Question: I currently have a database full of ACL entries which looks like so:

I need to go through and parse out the difference between a root node (like \chrlcltsvr02\AYY_LMO\ClientServices) and it's child nodes (ex. \chrlcltsvr02\AYY_LMO\ClientServices\Client1).
I've attempted doing this in C# code by using an ORM and raw T-SQL like so (I do in fact know that opening a session per row is a horrible idea):
'''
foreach (string path in distinctPaths)
{
using (session = sessionFactory.OpenSession())
{
string query;
query = String.Format("SELECT DISTINCT UserGroup, AllowDeny, Permissions FROM FilerACLs WHERE FullPath LIKE '{0}'", path.Replace("'", "''"));
var parentACLs = session.CreateSQLQuery(query).SetResultTransformer(Transformers.AliasToBean<ShareACLEntry>()).List<ShareACLEntry>();
query = String.Format("SELECT DISTINCT UserGroup, AllowDeny, Permissions FROM FilerACLs WHERE FullPath LIKE '{0}\%'", path.Replace("'", "''"));
var childACLs = session.CreateSQLQuery(query).SetResultTransformer(Transformers.AliasToBean<ShareACLEntry>()).List<ShareACLEntry>();
if (childACLs.Except(parentACLs, comparer).ToList().Count > 0)
Console.WriteLine("{0} has diffs!", path);
}
}
'''
And finally comparing the resulting data to see whether the child nodes differ from the root node.
By differ, I mean if I have an ACL for group "CLT-AD\Full Access Shared-CHRL" with allowed full control on the parent node and not on the child node, I'd like to note that the ACL exists on the child but not the parent.
Unfortuantely, this process is far too slow to parse the 500k rows in any decent amount of time.
I'd like to know if anyone has an idea for efficiently determining if there is differences in the data--be it using T-SQL directly, a SQL CLR function, or a better algorithm in general.
Please let me know if clarification is required.
Thanks!
Since I've gotten a fair amount of hate on this question let me re-clarify exactly what I'm looking for minus the failed approaches I've outlined above.
I recently performed a scan against ~1,000 shared folders on a Windows server. This scan recursed from the top level directory all the way down the hierarchy of folders, and for each folder recorded a row for each ACL.
The database therefore looks like the screenshot above.
What I need to do is pull a report from this database which details the difference (or even whether there is any) between the ACLs recorded from a top level directory and the ACLs recorded for any directory under this top level directory.
Hopefully that makes more sense.
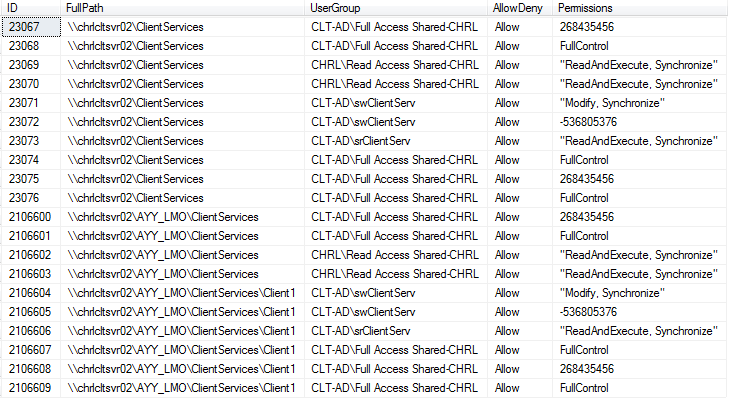
Answer: Here is some TSQL,
'''
DECLARE @parentFullPath NVARCHAR(260) = N'\chrlcltsvr02\AYY_LMO\ClientServices';
DECLARE @childFullPath NVARCHAR(260) = N'\chrlcltsvr02\AYY_LMO\ClientServices\Client1';
SELECT
[UserGroup],
[AllowDeny],
[Permissions]
FROM
[ACLs]
WHERE
[FullPath] = @childFullPath
EXCEPT
SELECT
[UserGroup],
[AllowDeny],
[Permissions]
FROM
[ACLs]
WHERE
[FullPath] = @parentFullPath;
'''
It may or may not do what your require, its hard to tell.
---
To find all the parent child pairs,
'''
WITH [paths] AS (
SELECT
[FullPath]
FROM
[ACLs]
GROUP BY
[FullPath])
SELECT
[P].[FullPath] [ParentFullPath],
[C].[FullPath] [ChildFullPath]
FROM
[paths] [P]
JOIN
[paths] [C]
ON
[C].[FullPath] <> [P].[FullPath]
AND
CHARINDEX([P].[FullPath], [C].[FullPath]) = 1;
'''
so you could in fact do it all at once, something like this.
'''
WITH [paths] AS (
SELECT
[FullPath]
FROM
[ACLs]
GROUP BY
[FullPath])
SELECT
[PC].[ParentFullPath],
[PC].[ChildFullPath],
[D].[UserGroup],
[D].[AllowDeny],
[D].[Permissions]
FROM (
SELECT
[P].[FullPath] [ParentFullPath],
[C].[FullPath] [ChildFullPath]
FROM
[paths] [P]
JOIN
[paths] [C]
ON
[C].[FullPath] <> [P].[FullPath]
AND
CHARINDEX([P].[FullPath], [C].[FullPath]) = 1;
) [PC]
CROSS APPLY
(
SELECT
[UserGroup],
[AllowDeny],
[Permissions]
FROM
[ACLs]
WHERE
[FullPath] = [PC].[ChildFullPath]
EXCEPT
SELECT
[UserGroup],
[AllowDeny],
[Permissions]
FROM
[ACLs]
WHERE
[FullPath] = [PC].[ParentFullPath]
) [D];
'''
---
Ultimately, if you want this code to run efficiently you'll need to normalize your schema somewhat. As long as the parent child relationship exists only by inference through string comparison this will be a relatively slow operation.